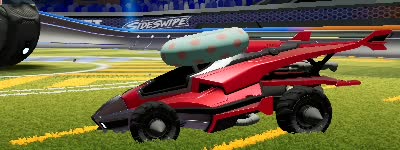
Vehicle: aftershock